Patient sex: F
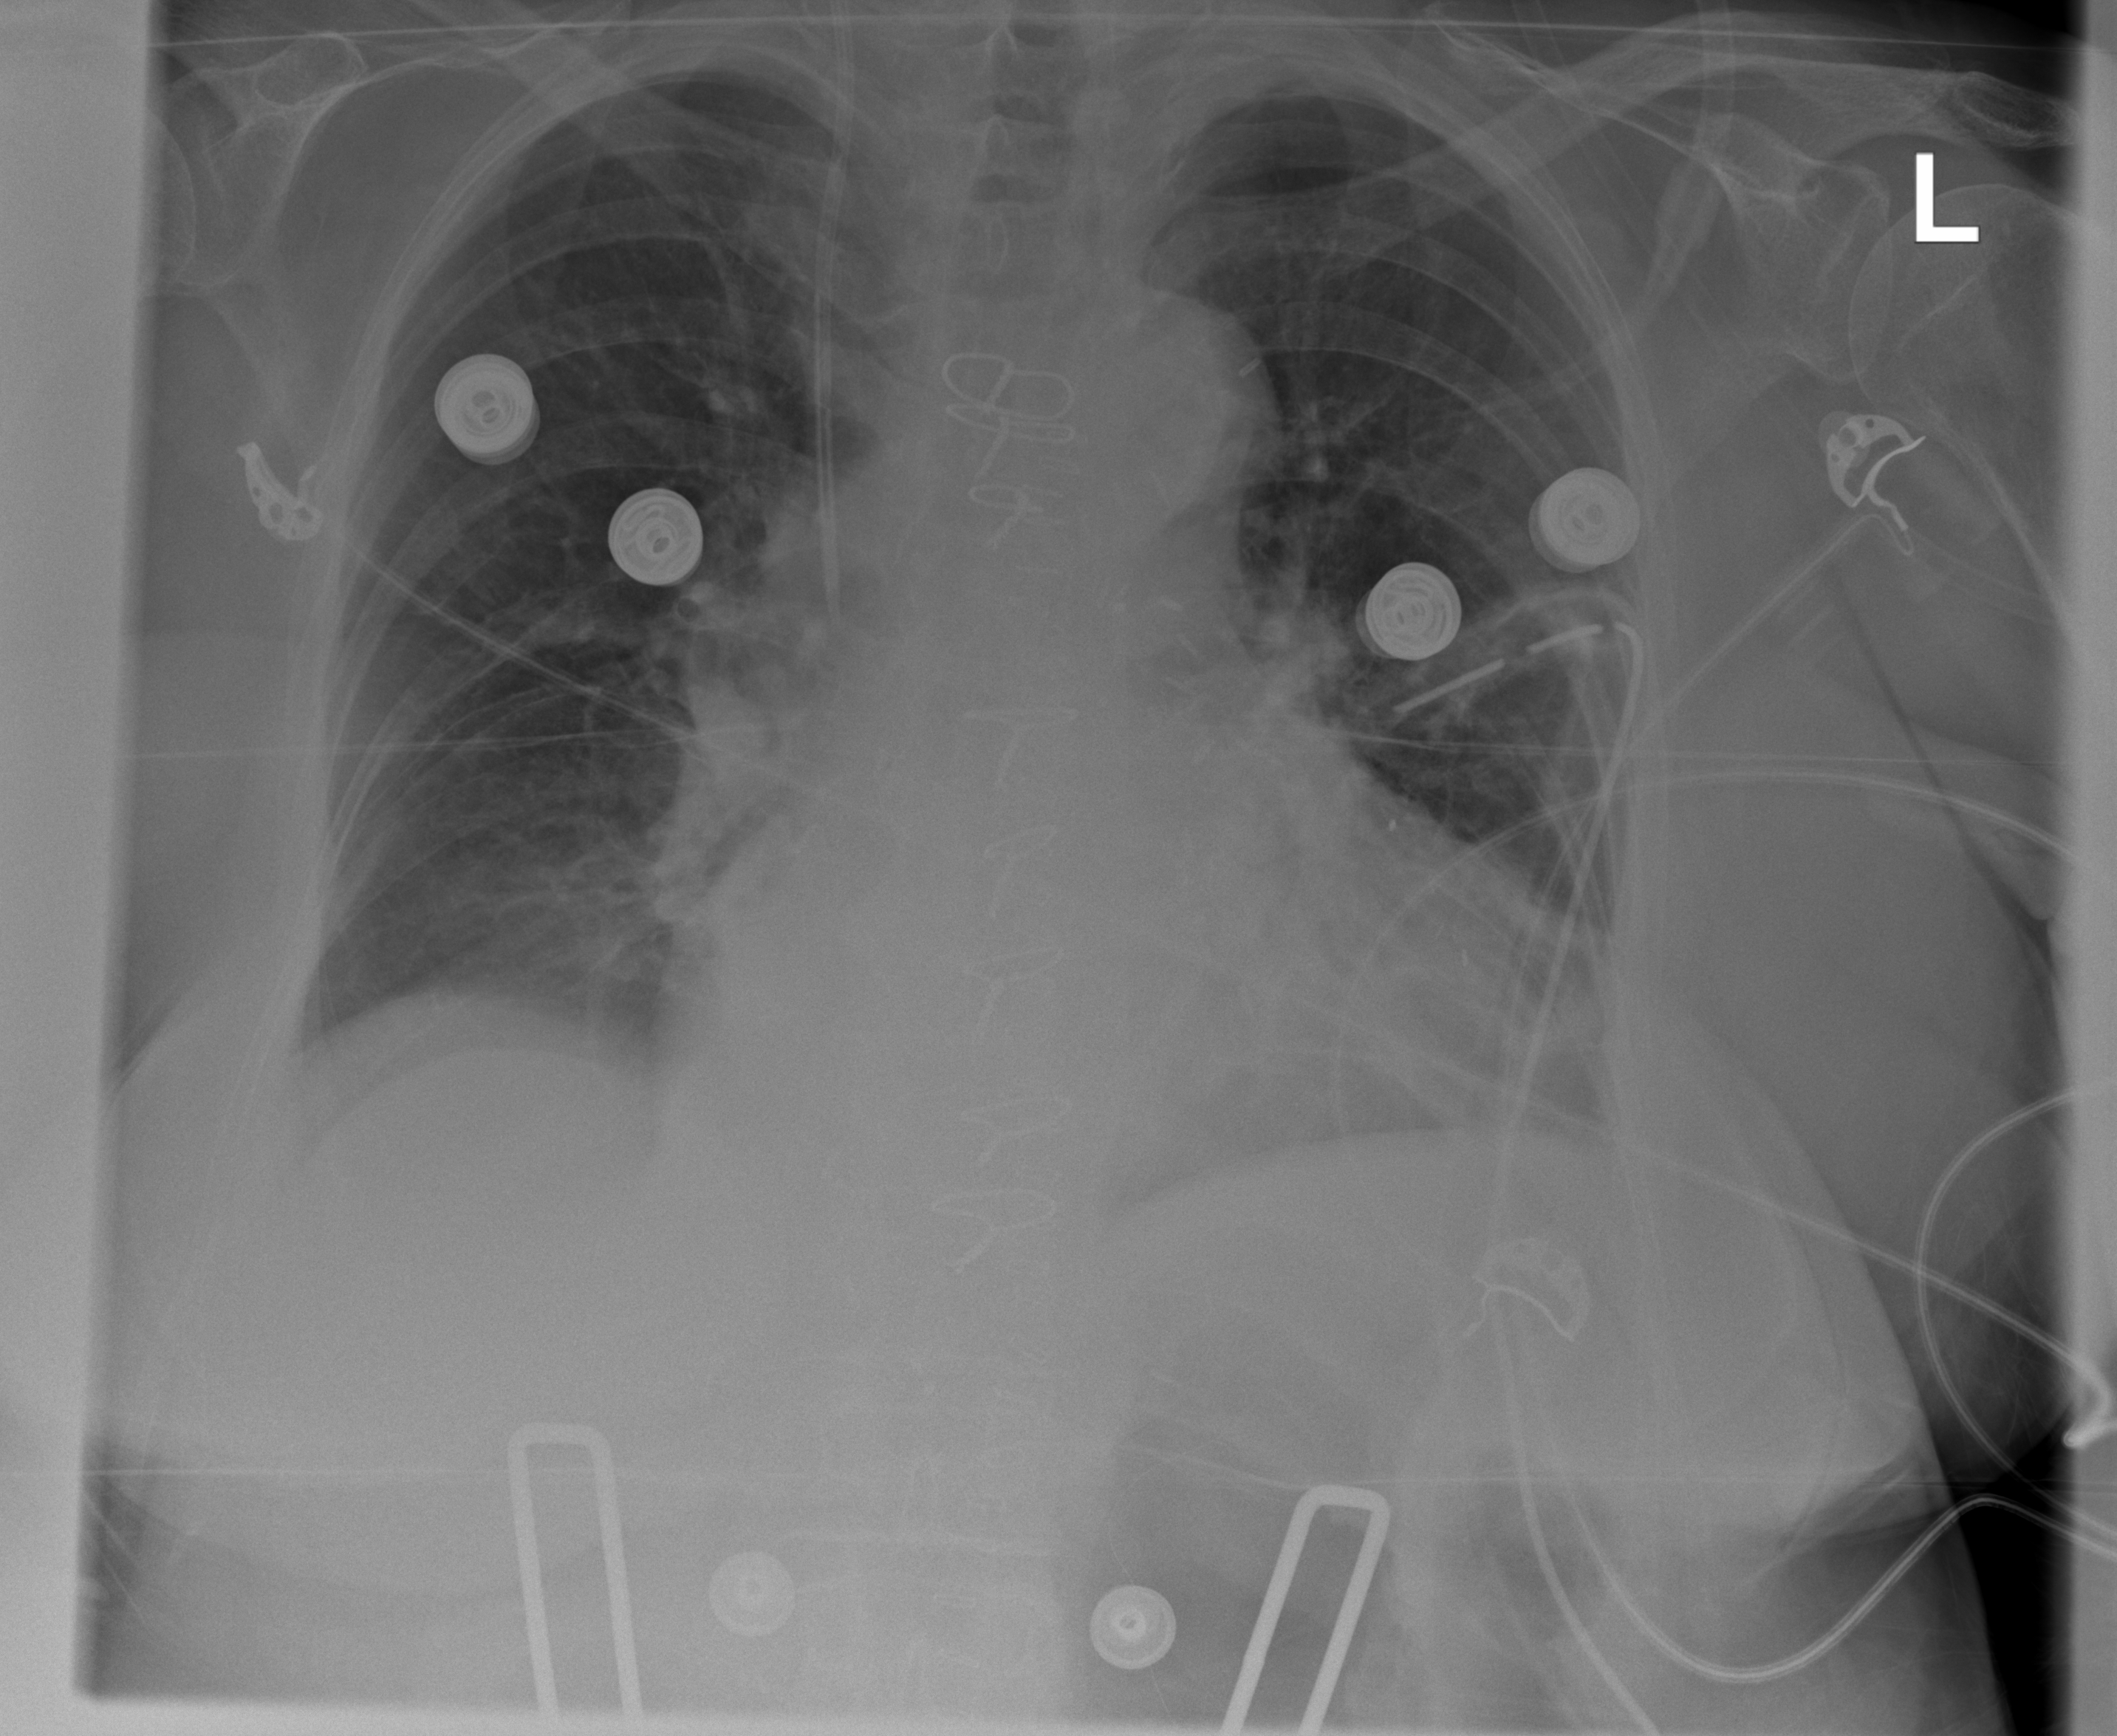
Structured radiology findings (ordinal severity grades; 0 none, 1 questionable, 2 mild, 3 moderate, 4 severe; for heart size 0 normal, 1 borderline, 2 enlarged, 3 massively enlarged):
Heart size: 2
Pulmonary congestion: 2
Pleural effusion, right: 2
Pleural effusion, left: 0
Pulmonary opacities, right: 0
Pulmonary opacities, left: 0
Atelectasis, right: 2
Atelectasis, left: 2